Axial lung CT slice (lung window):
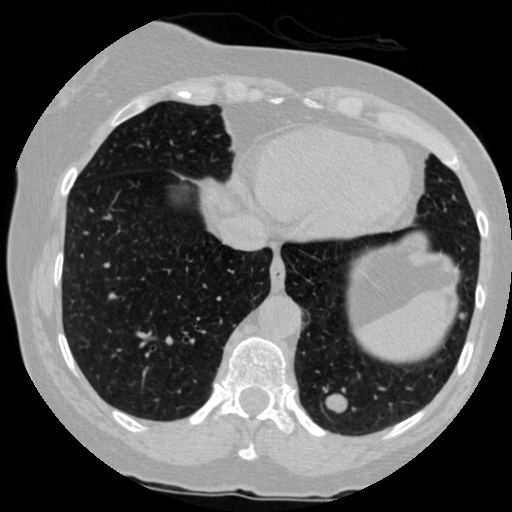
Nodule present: yes
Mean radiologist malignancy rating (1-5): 3.75